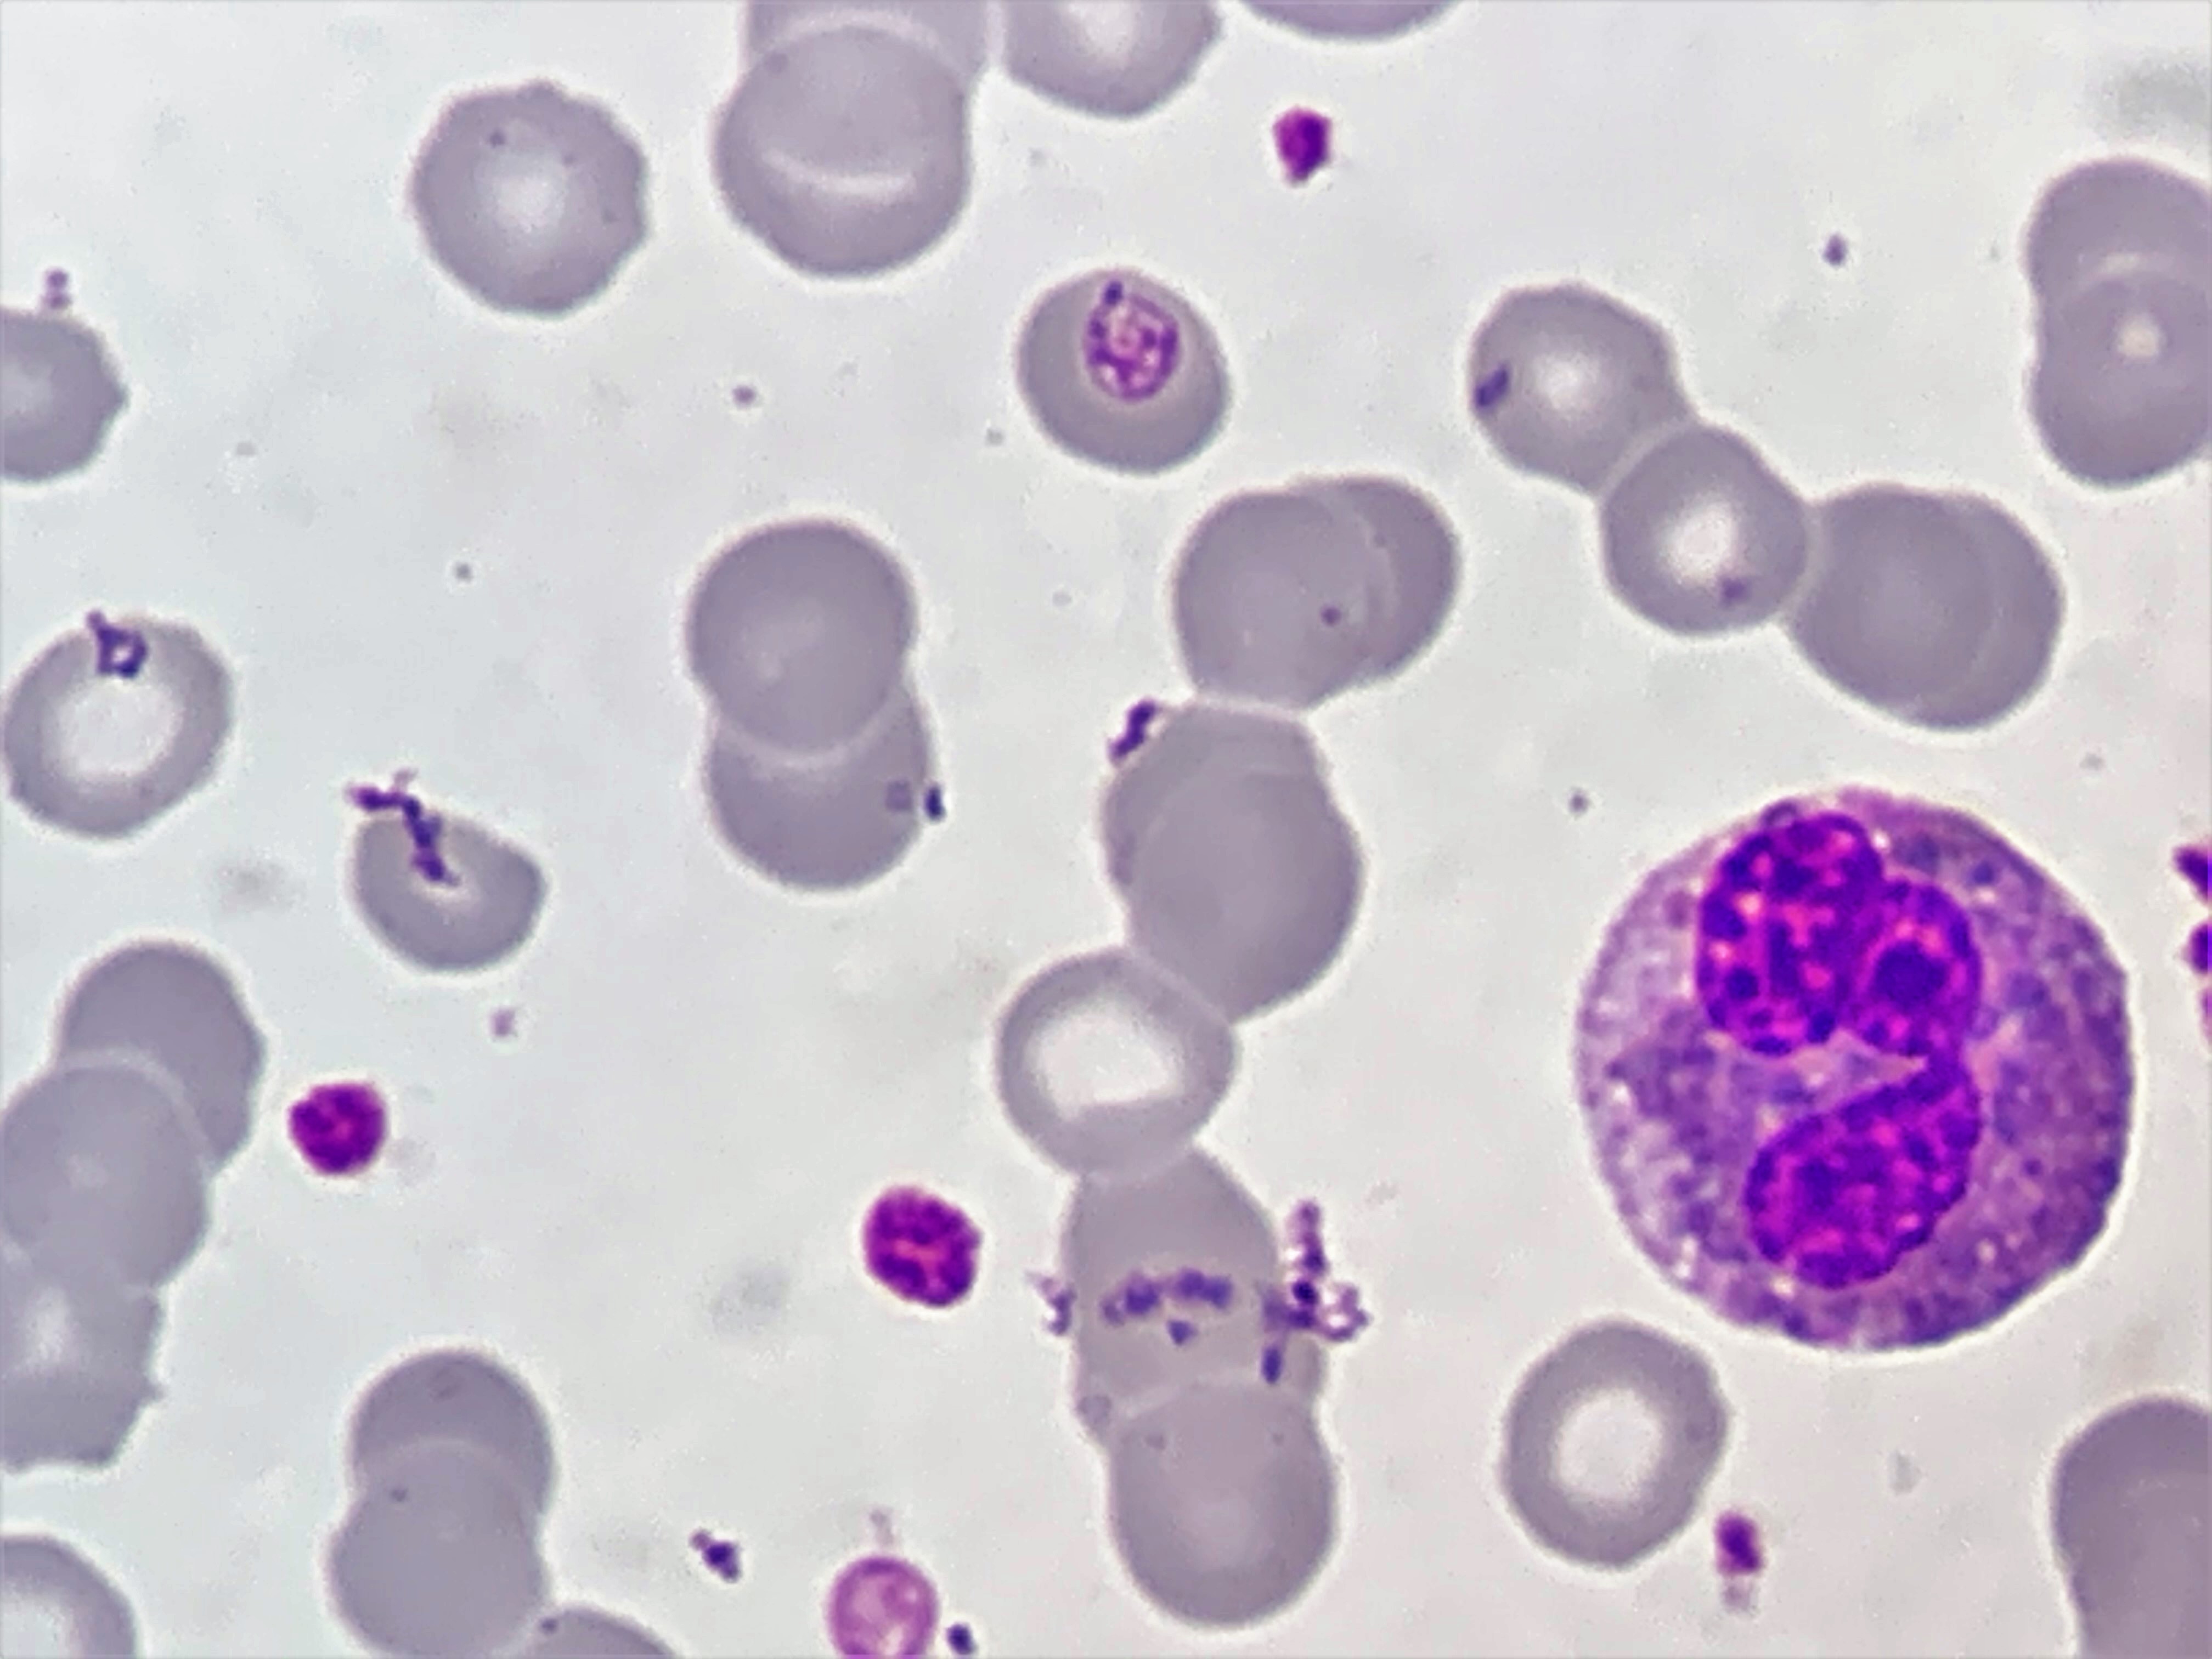
Cell type: EOSINOPHILS